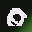
Label: 0